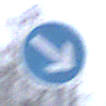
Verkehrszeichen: VorgeschriebeneVorbeifahrtRechts
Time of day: MorningAfternoon
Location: Outdoor (Suburban)
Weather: Overcast
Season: NotSpecified
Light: Natural